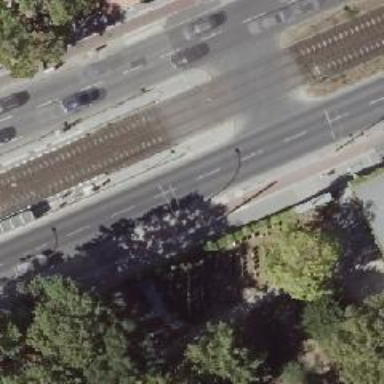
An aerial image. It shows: Footway that serves as traffic island.